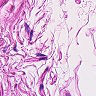
Metastatic tissue present: no